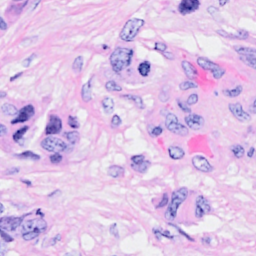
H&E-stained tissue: Breast